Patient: sex F, age 29
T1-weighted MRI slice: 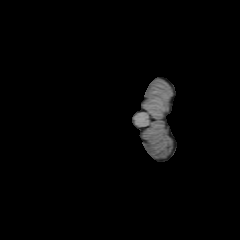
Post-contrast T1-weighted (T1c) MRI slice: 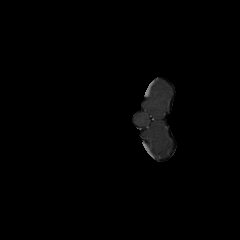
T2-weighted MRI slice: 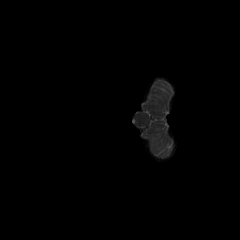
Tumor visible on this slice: no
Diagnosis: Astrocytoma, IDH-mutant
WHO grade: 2